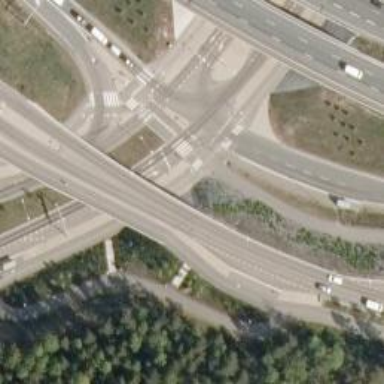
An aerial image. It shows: Crossing on asphalt cycleway.